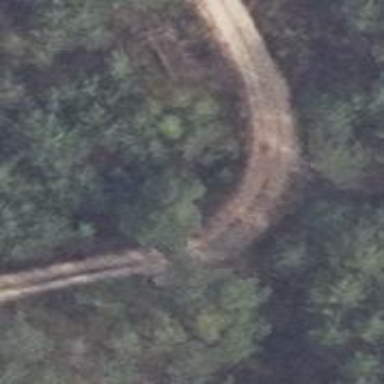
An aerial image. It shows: Sandy track road.